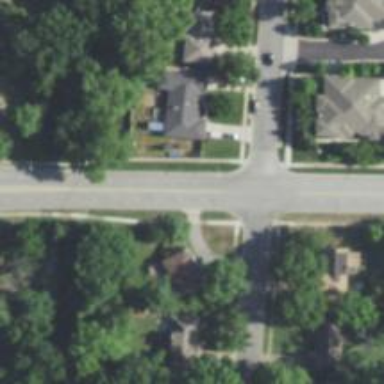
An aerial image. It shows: Road with dash markings.